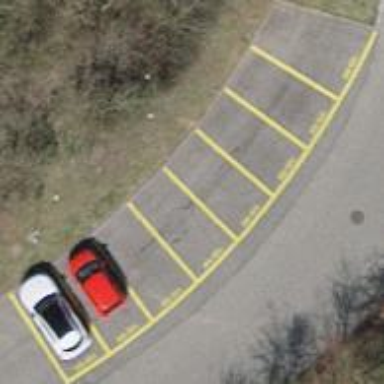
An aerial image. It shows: Parking area with asphalt surface. The parking spaces are oriented parallel to each other.